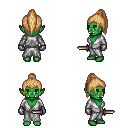
a pixel art fantasy rpg character, female body template, orc, green skin, white robe, white pants, light blonde long topknot hairstyle, metal gloves, dagger, four views (front, back, left, right), 2x2 character sprite sheet, small pixel art, hard edges, no anti-aliasing